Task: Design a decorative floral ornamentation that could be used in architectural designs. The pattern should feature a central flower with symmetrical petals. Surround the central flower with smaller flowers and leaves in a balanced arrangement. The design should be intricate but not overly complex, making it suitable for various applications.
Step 1797:
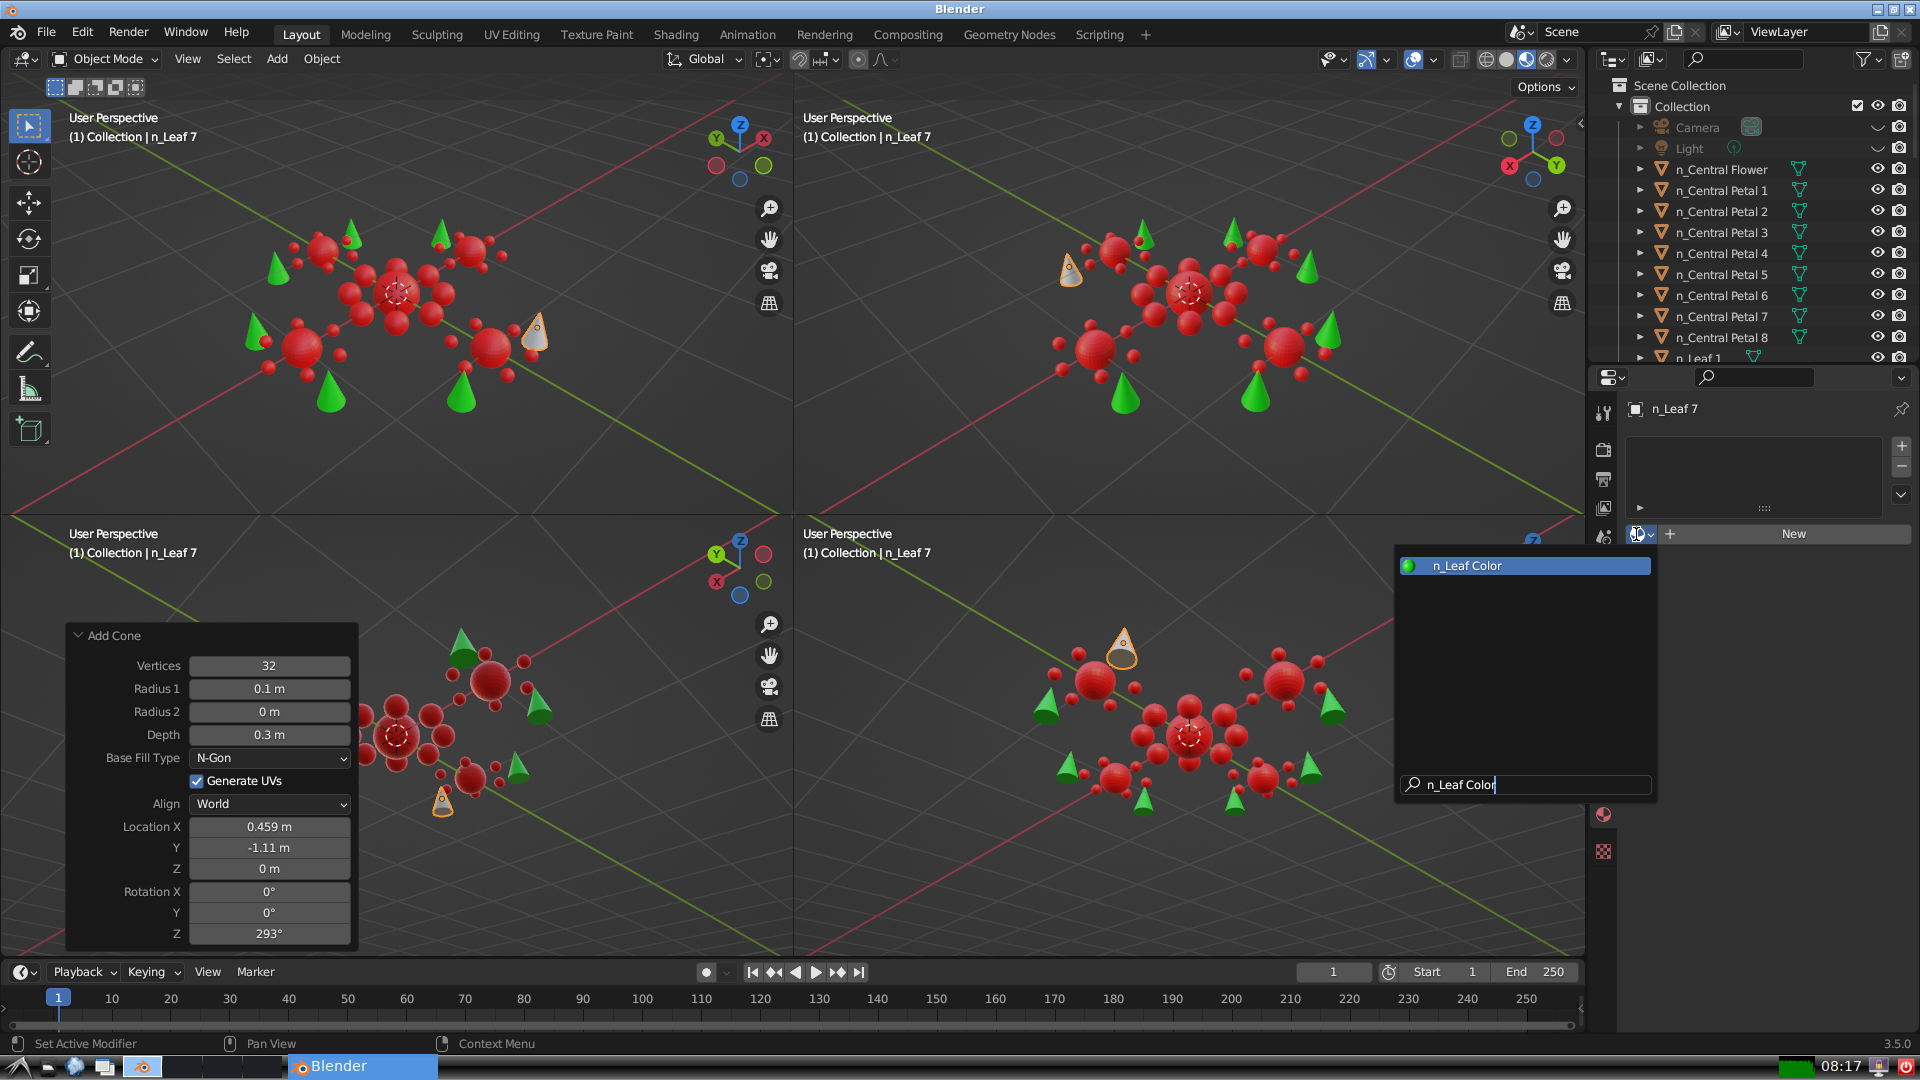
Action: {"key_press": ['Return']}